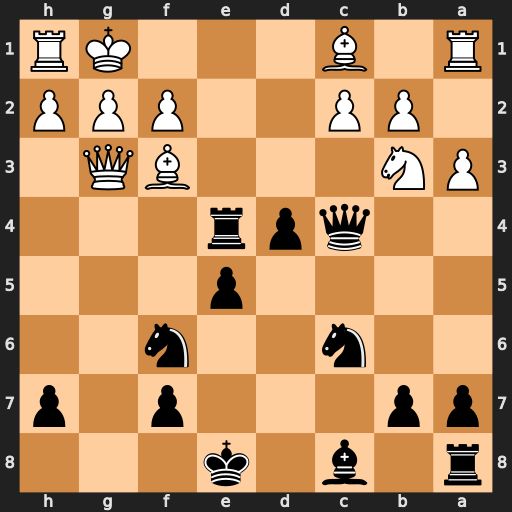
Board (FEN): r1b1k3/pp3p1p/2n2n2/4p3/2qpr3/PN3BQ1/1PP2PPP/R1B3KR
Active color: b
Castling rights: q
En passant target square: -
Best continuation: Re1#